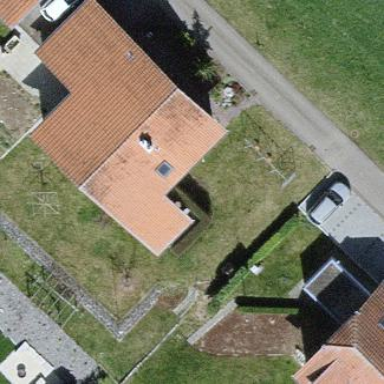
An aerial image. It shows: Detached building.